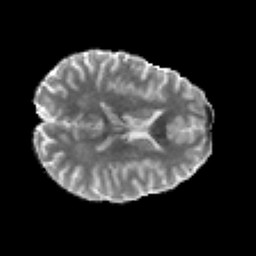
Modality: MD
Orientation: axial
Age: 20
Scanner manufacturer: philips
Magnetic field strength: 3 T
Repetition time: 8.604 s
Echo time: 0.1268 s